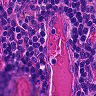
Metastatic tissue present: no